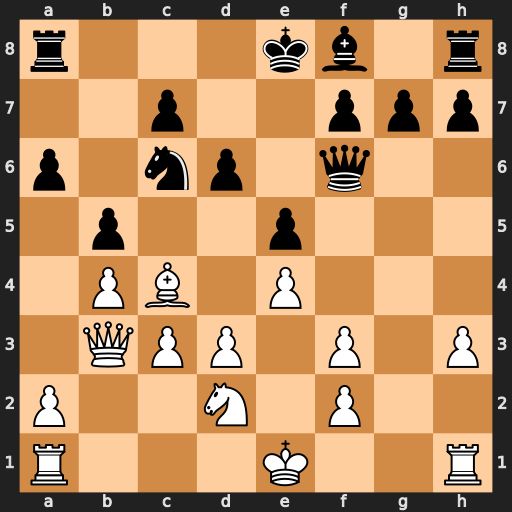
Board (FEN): r3kb1r/2p2ppp/p1np1q2/1p2p3/1PB1P3/1QPP1P1P/P2N1P2/R3K2R
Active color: w
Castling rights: KQkq
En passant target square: -
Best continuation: Bd5 Nd8 Bxa8